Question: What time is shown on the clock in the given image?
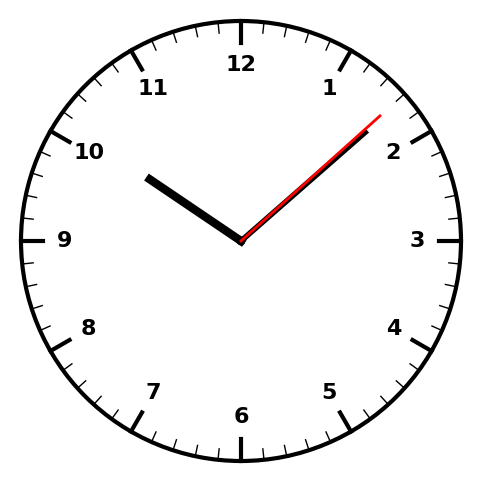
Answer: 10:08:08